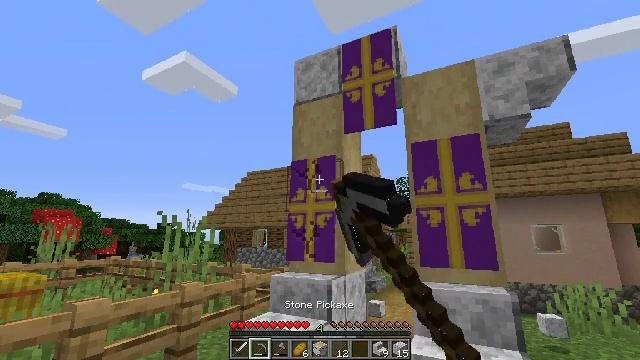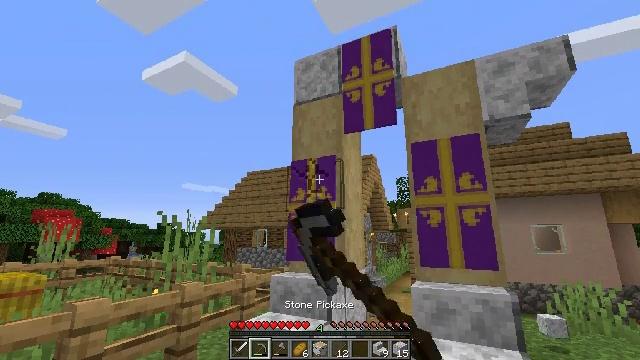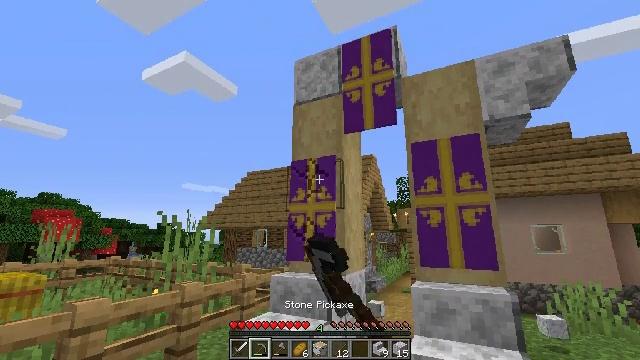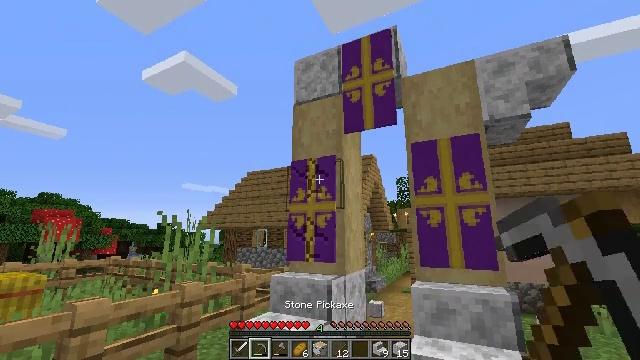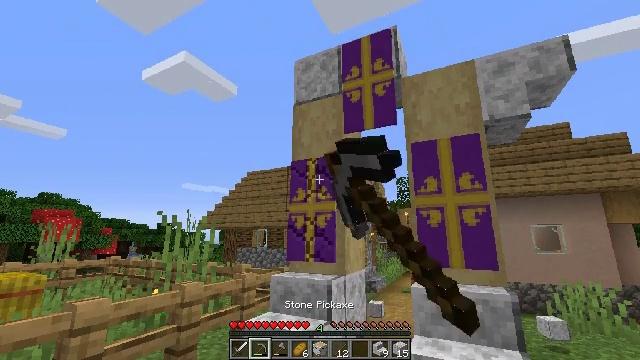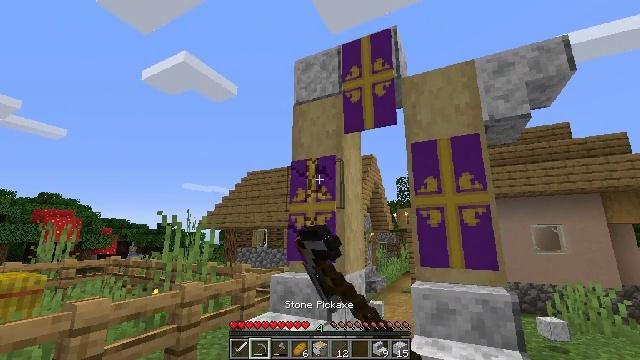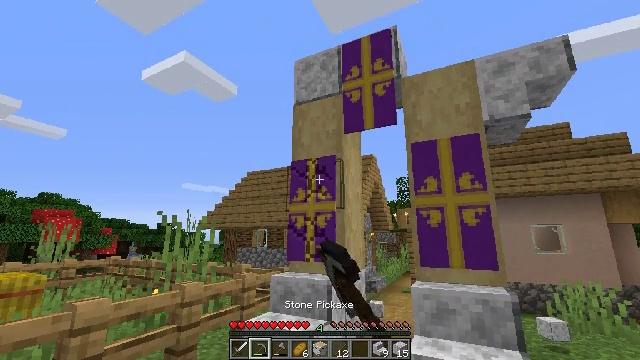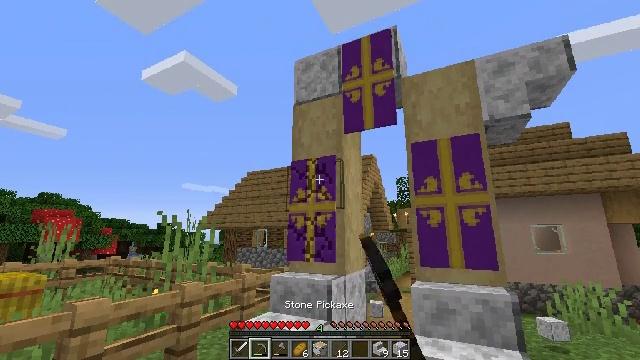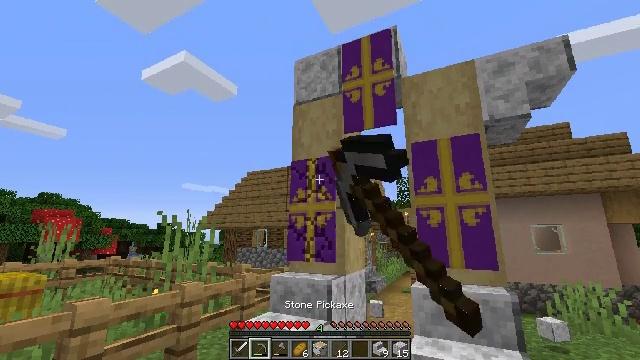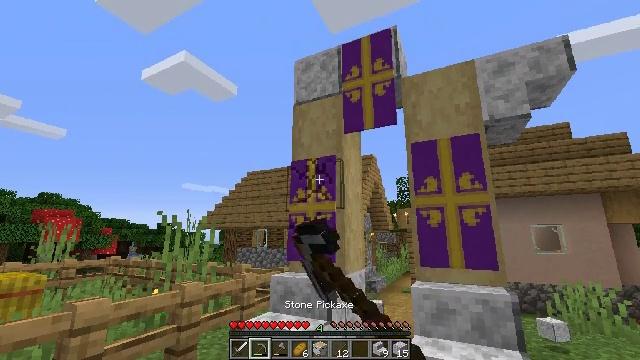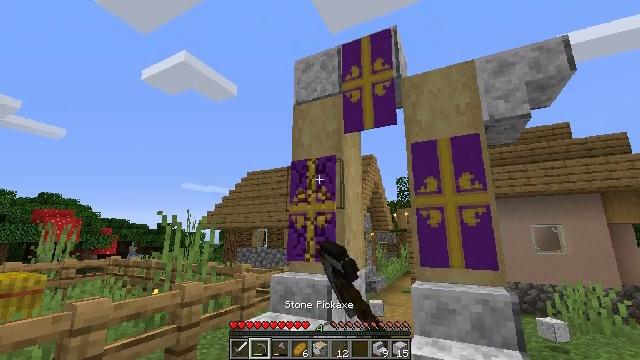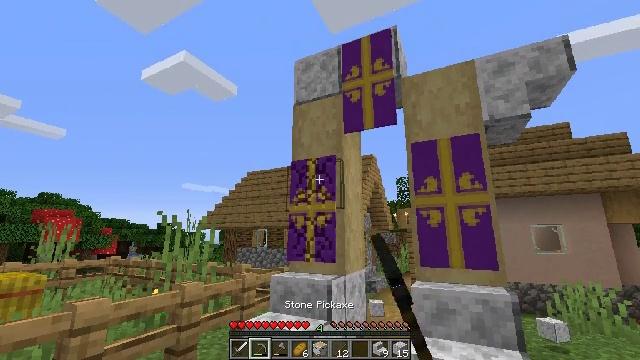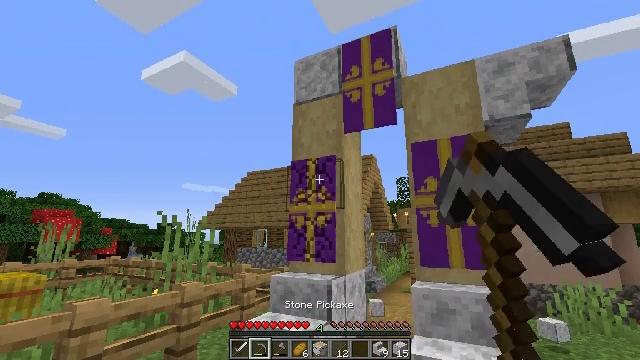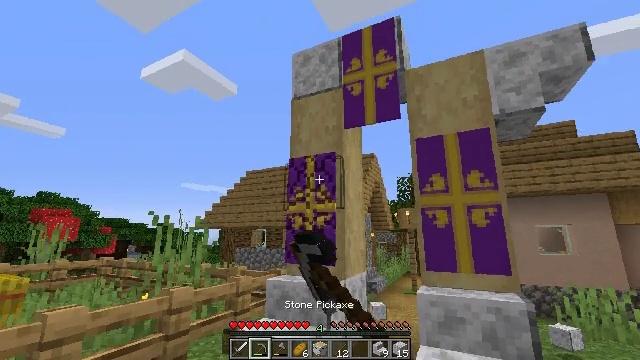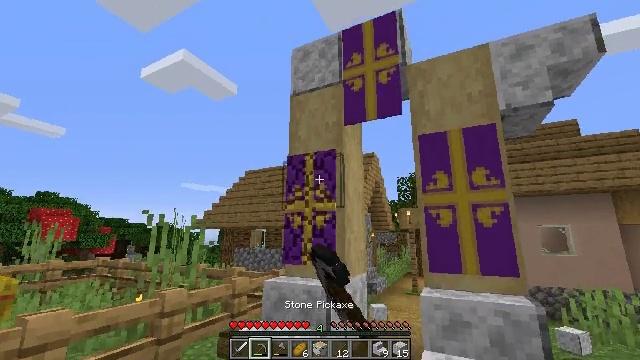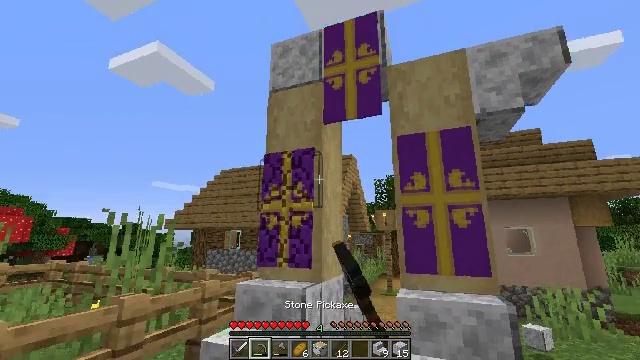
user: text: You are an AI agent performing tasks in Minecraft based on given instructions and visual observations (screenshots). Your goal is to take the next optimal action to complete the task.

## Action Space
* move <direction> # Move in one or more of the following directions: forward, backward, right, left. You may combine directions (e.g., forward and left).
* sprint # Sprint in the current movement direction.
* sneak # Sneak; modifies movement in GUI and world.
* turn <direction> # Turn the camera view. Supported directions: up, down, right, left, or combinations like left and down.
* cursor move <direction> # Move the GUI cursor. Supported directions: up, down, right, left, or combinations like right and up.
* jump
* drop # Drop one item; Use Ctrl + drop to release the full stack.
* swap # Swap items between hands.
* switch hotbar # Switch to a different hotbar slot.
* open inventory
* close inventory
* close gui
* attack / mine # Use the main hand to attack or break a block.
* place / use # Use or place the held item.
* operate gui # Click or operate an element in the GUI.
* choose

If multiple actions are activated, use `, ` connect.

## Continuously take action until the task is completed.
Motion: motion action
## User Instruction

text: Remove the purple wall banner.
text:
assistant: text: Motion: attack / mine
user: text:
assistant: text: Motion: attack / mine
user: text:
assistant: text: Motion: attack / mine
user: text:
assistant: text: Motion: attack / mine
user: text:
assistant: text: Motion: attack / mine
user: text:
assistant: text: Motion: attack / mine
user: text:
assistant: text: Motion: attack / mine
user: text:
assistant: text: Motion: attack / mine
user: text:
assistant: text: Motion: attack / mine
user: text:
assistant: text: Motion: attack / mine
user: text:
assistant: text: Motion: attack / mine
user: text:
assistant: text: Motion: move forward, attack / mine
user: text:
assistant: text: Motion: move forward, attack / mine
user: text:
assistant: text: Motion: move forward, attack / mine
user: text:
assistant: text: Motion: move forward, turn right, attack / mine
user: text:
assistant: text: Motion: turn right and up, attack / mine
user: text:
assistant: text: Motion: turn right and up, attack / mine
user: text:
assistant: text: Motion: turn right and up, attack / mine
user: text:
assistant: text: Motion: turn right, attack / mine
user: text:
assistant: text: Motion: turn right, attack / mine
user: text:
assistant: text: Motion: attack / mine
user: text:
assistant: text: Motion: attack / mine
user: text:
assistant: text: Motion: attack / mine
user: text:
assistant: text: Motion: attack / mine
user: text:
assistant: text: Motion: attack / mine
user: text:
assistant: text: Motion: attack / mine
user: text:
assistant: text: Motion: attack / mine
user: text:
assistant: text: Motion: attack / mine
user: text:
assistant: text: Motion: attack / mine
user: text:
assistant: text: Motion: attack / mine